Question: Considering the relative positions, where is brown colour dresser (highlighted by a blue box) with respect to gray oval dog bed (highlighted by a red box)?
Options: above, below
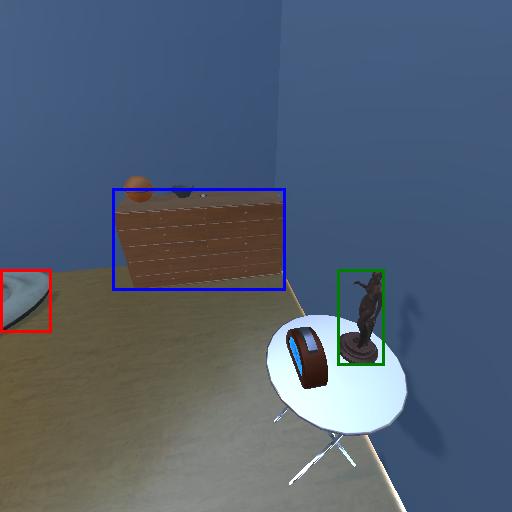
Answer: above